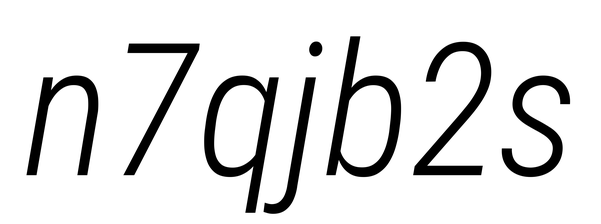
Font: Roboto-Italic_Condensed_Light_Italic